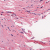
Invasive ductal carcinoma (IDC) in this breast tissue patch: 1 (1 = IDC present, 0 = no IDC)